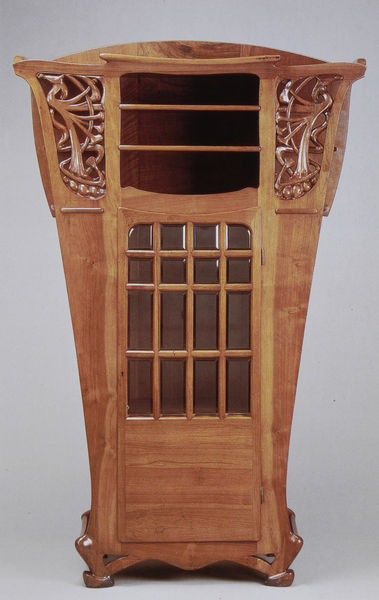
Titel: Pfeilerschrank mit Pflanzen- und Tiergrotesken
Künstler: Bernhard Pankok
Standort: München
Institution: Stadtmuseum
Schlagwörter: blau, fuß, schatten, weiß, braun, fenster, glas, grau, hintergrund, holz, tür, dach, fächer, muster, ornament, regal, möbel, gitter, schlank, pflanzen, relief, füße, kommode, schrank, formen, linien, jugendstil, symmetrie, floral, ornamente, verzierung, bretter, foto, fotografie, photographie, sprossen, symmetrisch, form, brett, gebogen, kunst, vitrine, henri, intarsie, intarsien, schnitzerei, kasten, photo, art, nouveau, organisch, ornamental, raute, sims, anrichte, schnörkel, maserung, farbfoto, eiche, mobiliar, regale, reflex, breit, glastür, dreiecke, pflanzlich, lackiert, buche, möbelstück, art nouveau, geschliffen, ornamnet, verzierungen, ablage, geschnitzt, schnitzen, schnitzereien, baumform, facettiert, kastenschrank, oraganische formen, pfauenmotiv, raster, schnitzwerk, schrägen, stauraum, van der velde, velde, verglast, verschlossen, wurzelholz